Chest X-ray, PA view. Patient: 55 years old, sex F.
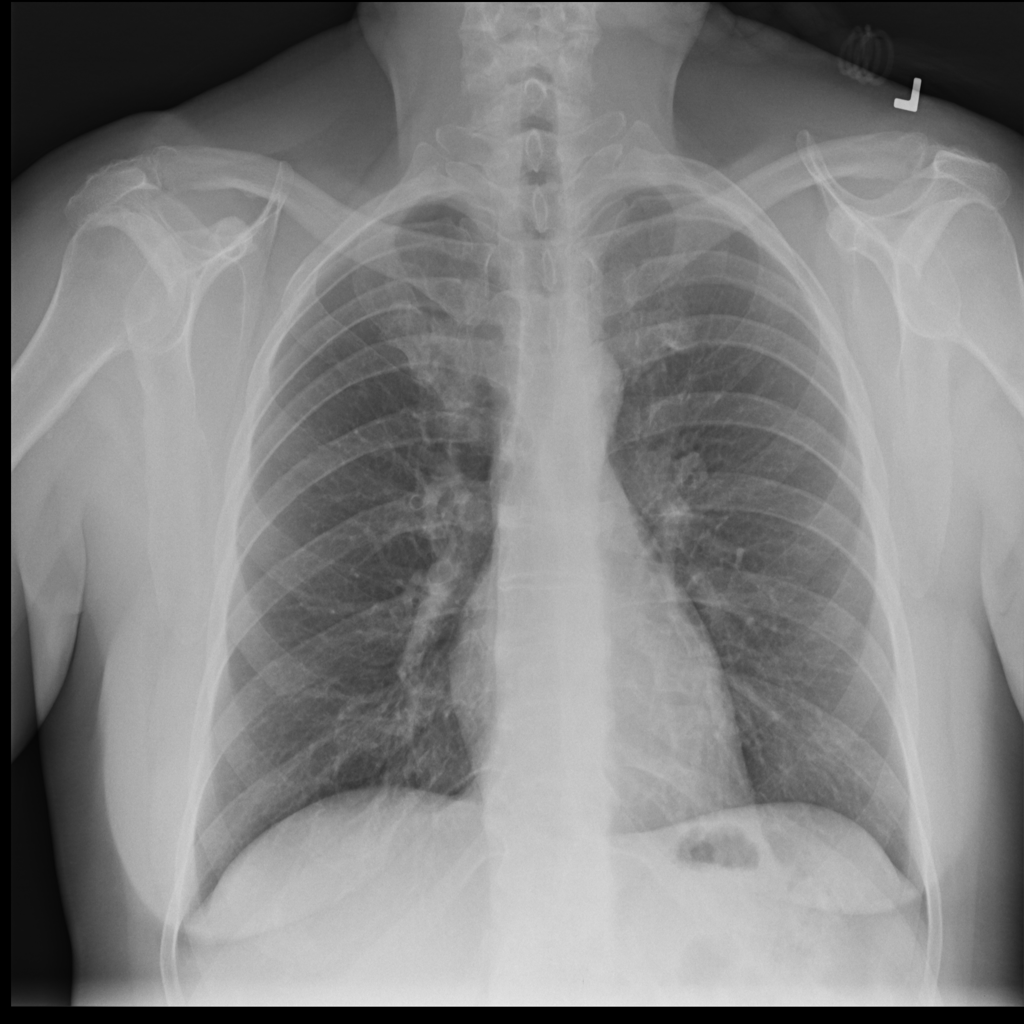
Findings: No Finding